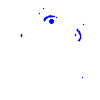
Particle: pion